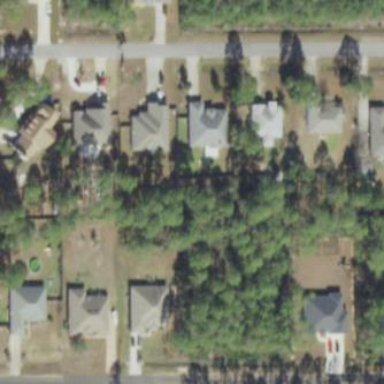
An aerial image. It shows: This residential area consists of single-family homes.